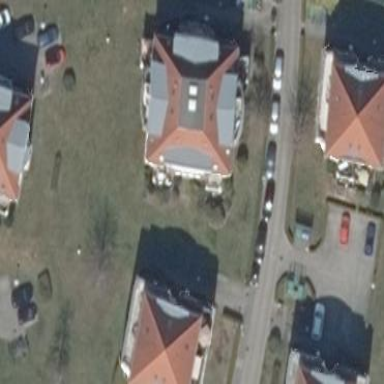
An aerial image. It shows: View of apartment building.